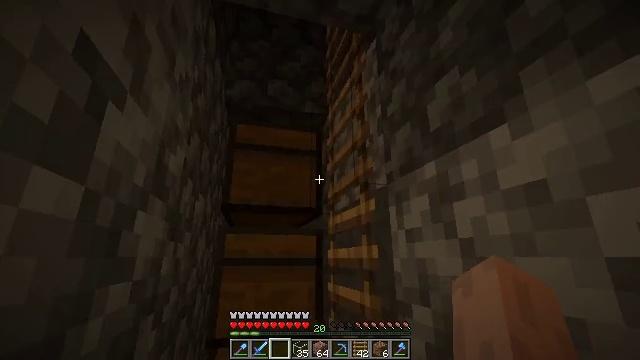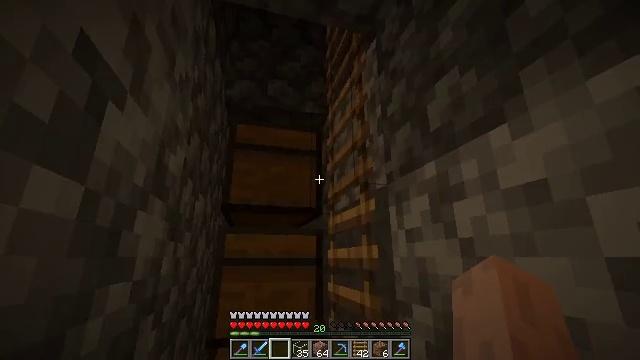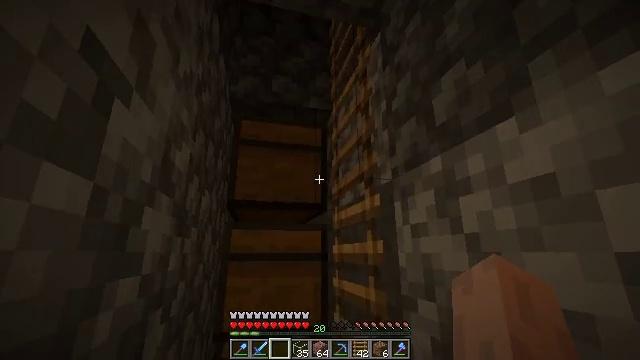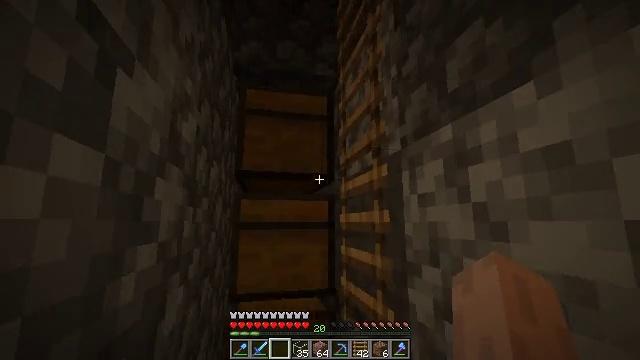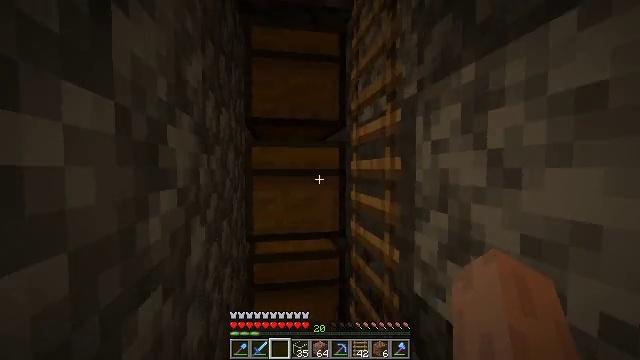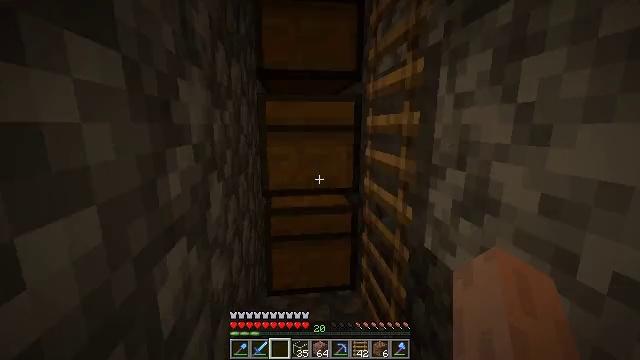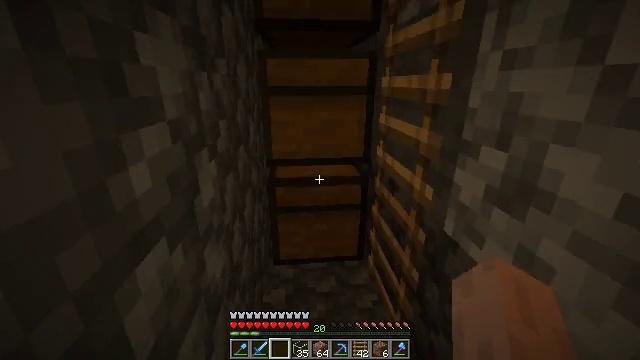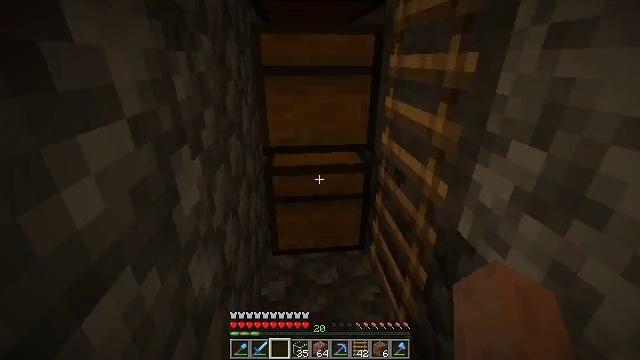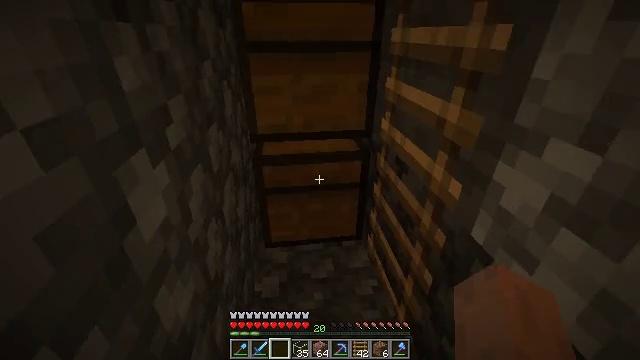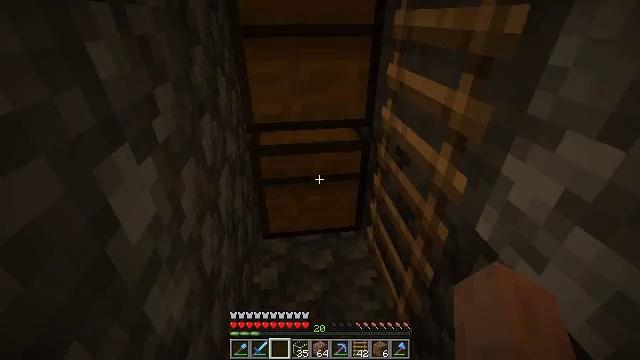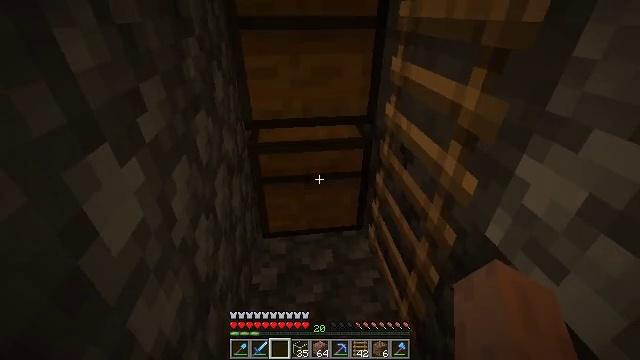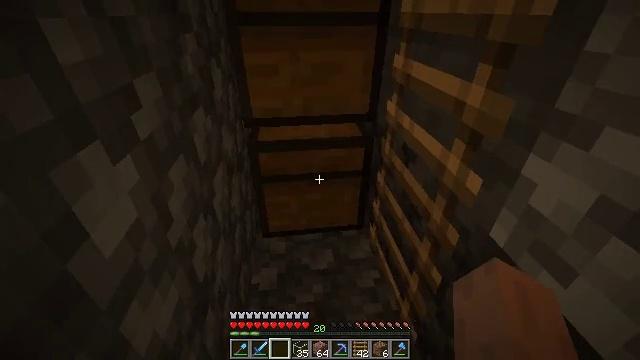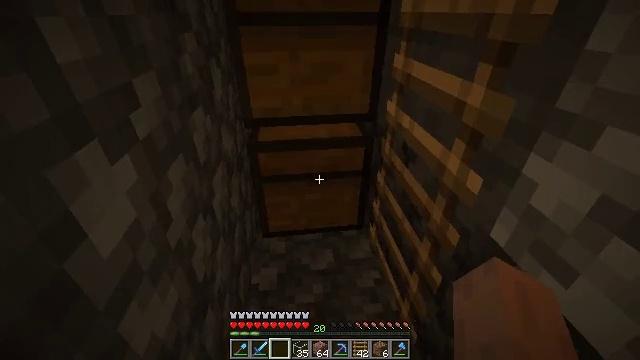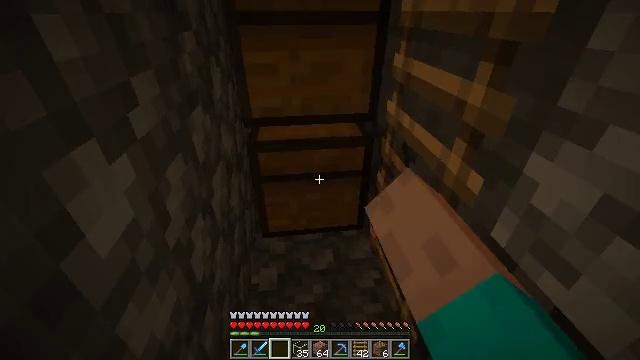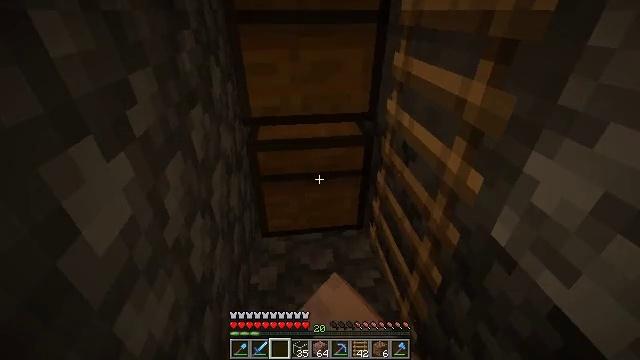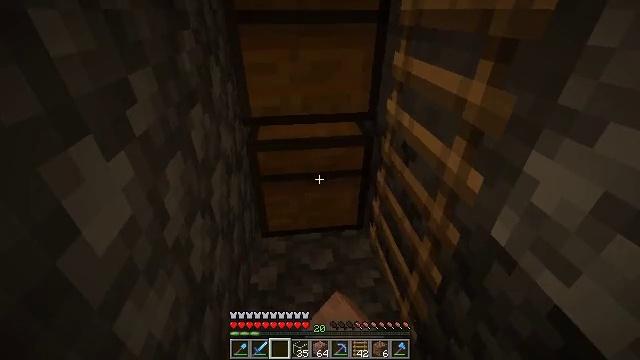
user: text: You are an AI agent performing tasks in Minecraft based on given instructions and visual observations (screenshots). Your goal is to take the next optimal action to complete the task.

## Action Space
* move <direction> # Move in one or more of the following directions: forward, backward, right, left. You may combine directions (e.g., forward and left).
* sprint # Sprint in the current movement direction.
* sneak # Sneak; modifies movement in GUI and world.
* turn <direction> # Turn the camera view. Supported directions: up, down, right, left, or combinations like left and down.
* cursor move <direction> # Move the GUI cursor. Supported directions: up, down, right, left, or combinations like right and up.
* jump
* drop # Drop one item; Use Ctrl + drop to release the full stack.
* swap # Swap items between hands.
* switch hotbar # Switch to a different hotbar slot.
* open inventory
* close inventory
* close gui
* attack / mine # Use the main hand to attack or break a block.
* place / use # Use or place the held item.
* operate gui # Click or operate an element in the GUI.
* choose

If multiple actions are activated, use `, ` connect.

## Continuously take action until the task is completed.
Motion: motion action
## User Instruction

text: Mine the ladder from the wall.
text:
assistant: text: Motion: no_op
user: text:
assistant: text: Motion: turn left
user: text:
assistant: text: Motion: turn left and down
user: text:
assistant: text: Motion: turn left and down
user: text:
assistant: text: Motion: move forward, turn left and down
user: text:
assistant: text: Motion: move forward, turn left and down
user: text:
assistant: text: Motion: move forward, turn down
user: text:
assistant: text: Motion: turn right and down
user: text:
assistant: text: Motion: turn down
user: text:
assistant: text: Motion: no_op
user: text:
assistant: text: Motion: no_op
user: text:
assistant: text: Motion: use / place
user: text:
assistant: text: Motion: use / place
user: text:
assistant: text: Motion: use / place
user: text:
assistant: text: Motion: no_op
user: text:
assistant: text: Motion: no_op
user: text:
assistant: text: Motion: open gui
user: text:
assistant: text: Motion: no_op
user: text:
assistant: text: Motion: no_op
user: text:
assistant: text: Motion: cursor move right
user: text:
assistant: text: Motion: cursor move right
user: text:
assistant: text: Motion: no_op
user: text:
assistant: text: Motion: no_op
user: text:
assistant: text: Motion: no_op
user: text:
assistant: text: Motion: no_op
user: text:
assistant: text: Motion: no_op
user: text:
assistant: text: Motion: no_op
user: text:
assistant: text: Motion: no_op
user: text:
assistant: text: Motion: no_op
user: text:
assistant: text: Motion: no_op